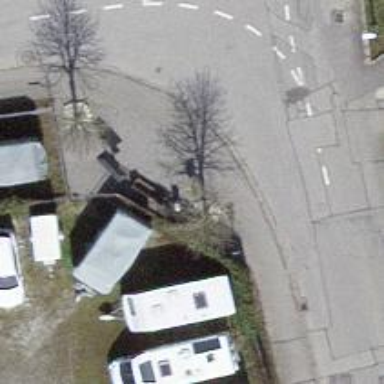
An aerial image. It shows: Post box.